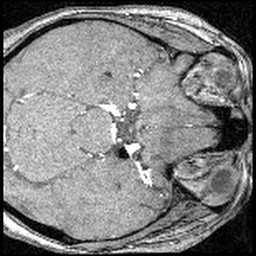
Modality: angio
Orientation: axial
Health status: ill
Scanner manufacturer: siemens
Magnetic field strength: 3 T
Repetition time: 0.023 s
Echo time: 0.0042 s